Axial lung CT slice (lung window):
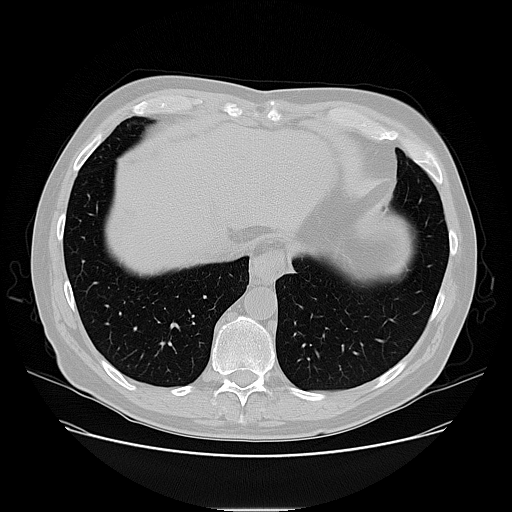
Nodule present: no